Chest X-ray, PA view. Patient: 67 years old, sex F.
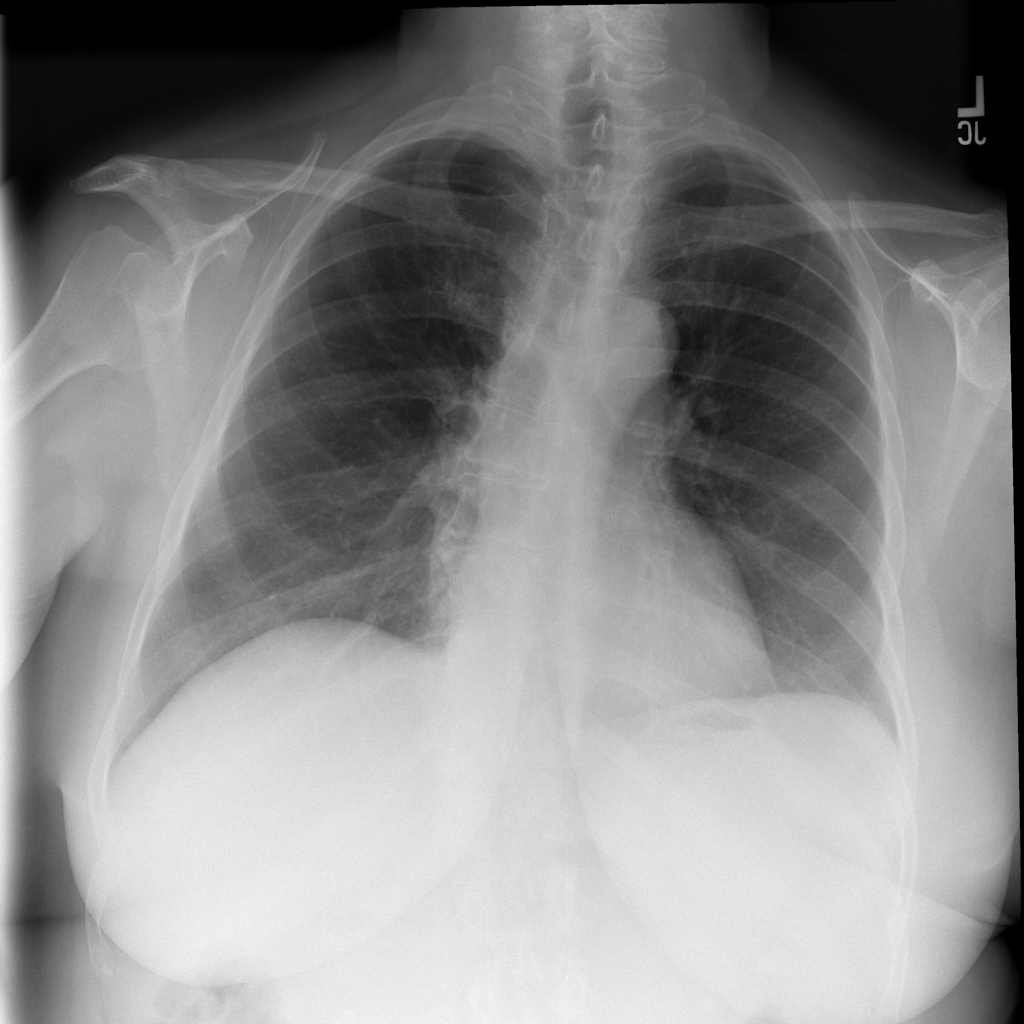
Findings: No Finding